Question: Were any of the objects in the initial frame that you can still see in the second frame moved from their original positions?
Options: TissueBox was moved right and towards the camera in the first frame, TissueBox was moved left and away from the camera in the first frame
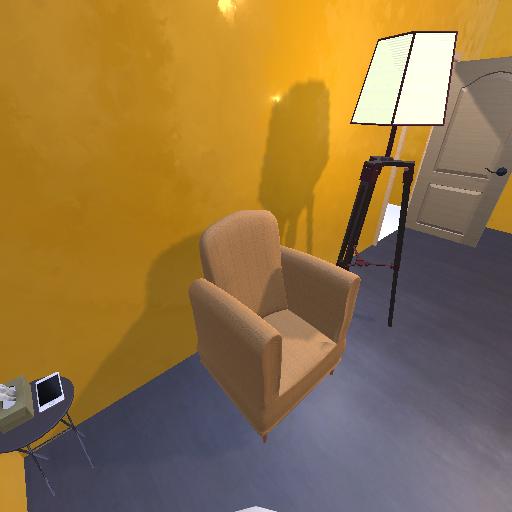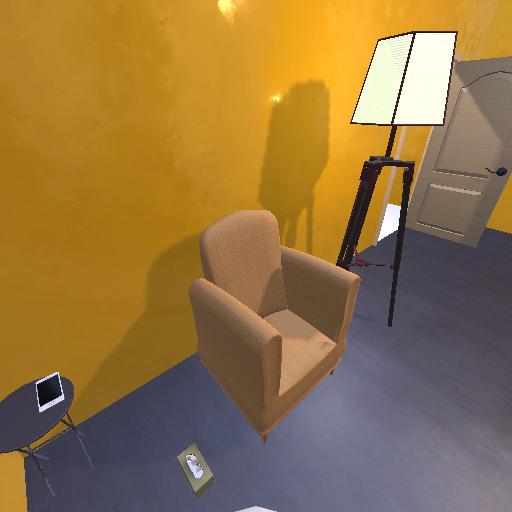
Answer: TissueBox was moved right and towards the camera in the first frame